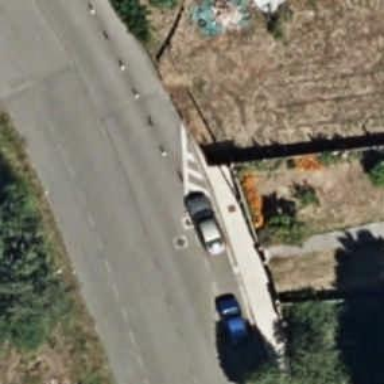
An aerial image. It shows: Sidewalk along the footway.